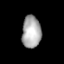
Tissue: lung
Cell type: Epithelial cells
Senescence score: 0.2154
Nuclear area (px): 597
Mean DAPI intensity: 171.168